Question: I am working currently on a few projects connected with audio files recognition. However one type of files creates many problems.
From Audacity:

Are there any known filters/algorithms which can cope with this type of files and make them "normal" ?
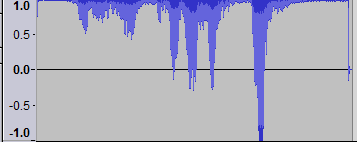
Answer: The sound must be heavily distorted.
A possible solution to restore the waveform is to apply a high pass filter at 30hz. If you only care about voice you can then apply a low pass at 10khz to improve the thrashing that the distortion has introduced to the sound.
Note though that there is a possibility that this wav sound has a special encoding. In that case you need to convert or load it correctly instead of trying to fix the sound.